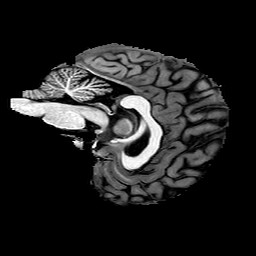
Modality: T1w
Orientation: sagittal
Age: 30
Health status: healthy
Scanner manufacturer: philips
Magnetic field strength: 3 T
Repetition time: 0.00784 s
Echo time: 0.003598 s